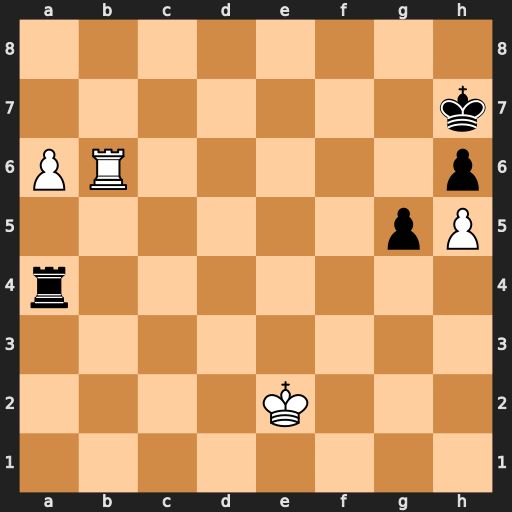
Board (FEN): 8/7k/PR5p/6pP/r7/8/4K3/8
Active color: w
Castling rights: -
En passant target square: -
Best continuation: Rb7+ Kg8 a7